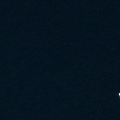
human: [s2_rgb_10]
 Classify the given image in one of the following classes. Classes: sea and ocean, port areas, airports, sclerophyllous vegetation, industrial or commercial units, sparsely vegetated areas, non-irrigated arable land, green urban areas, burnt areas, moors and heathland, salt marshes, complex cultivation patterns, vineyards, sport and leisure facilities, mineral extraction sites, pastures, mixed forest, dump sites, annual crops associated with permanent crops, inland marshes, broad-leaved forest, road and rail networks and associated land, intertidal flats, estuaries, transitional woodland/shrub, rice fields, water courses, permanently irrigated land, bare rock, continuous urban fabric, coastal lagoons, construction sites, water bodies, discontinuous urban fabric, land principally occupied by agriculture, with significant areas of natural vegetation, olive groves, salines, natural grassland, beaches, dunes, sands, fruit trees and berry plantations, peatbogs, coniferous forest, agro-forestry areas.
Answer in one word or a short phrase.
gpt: sea and ocean